Field crop: tomato
Growth stage: 2
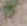
Species: solanum